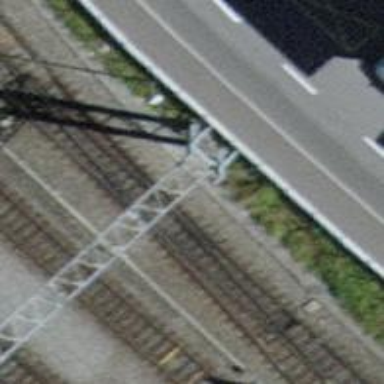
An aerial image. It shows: Railway switch.